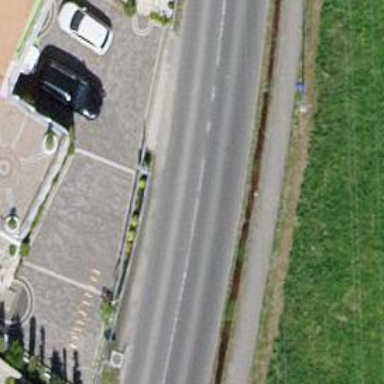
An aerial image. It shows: Tertiary road with asphalt surface and sidewalk.